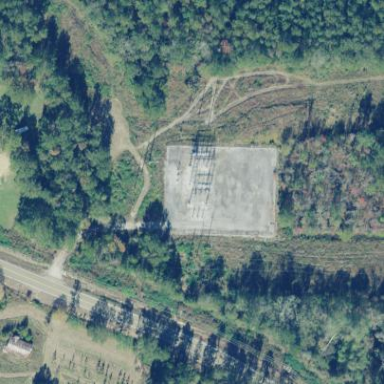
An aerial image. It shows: Substation for switching with surrounding fence.